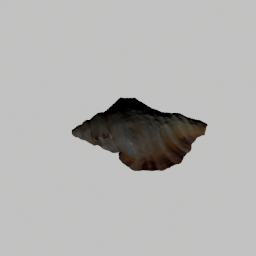
Label: animals